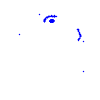
Particle: pion